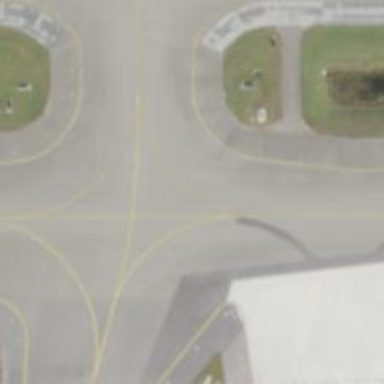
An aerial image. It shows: Image of taxiway at airport.